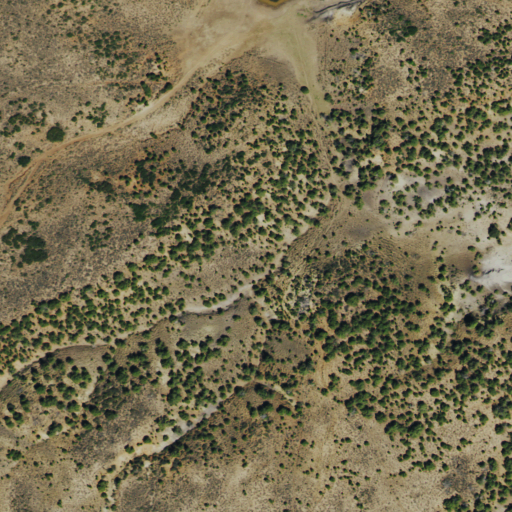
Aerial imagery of mountain in Colorado named Garfield Mesa containing grassland, evergreen forest, and shrub